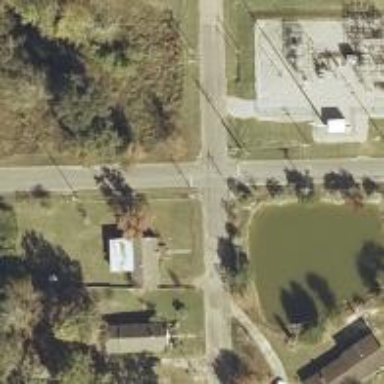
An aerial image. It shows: Power pole.